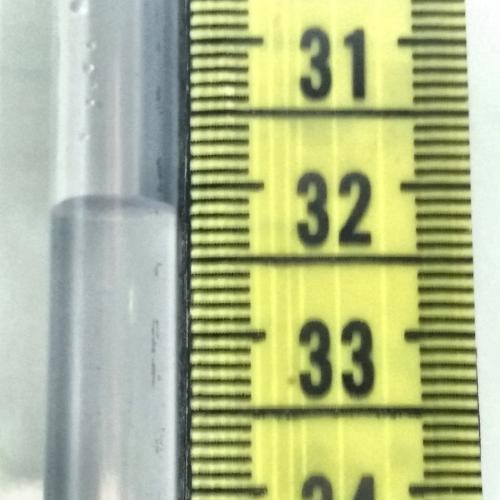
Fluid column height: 32.1 cm